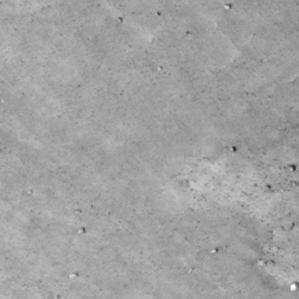
Label: non_frost